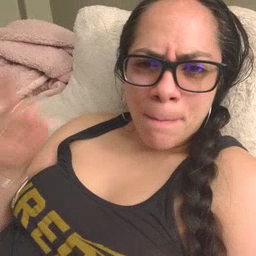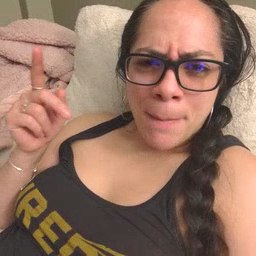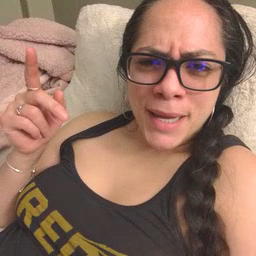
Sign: puppy